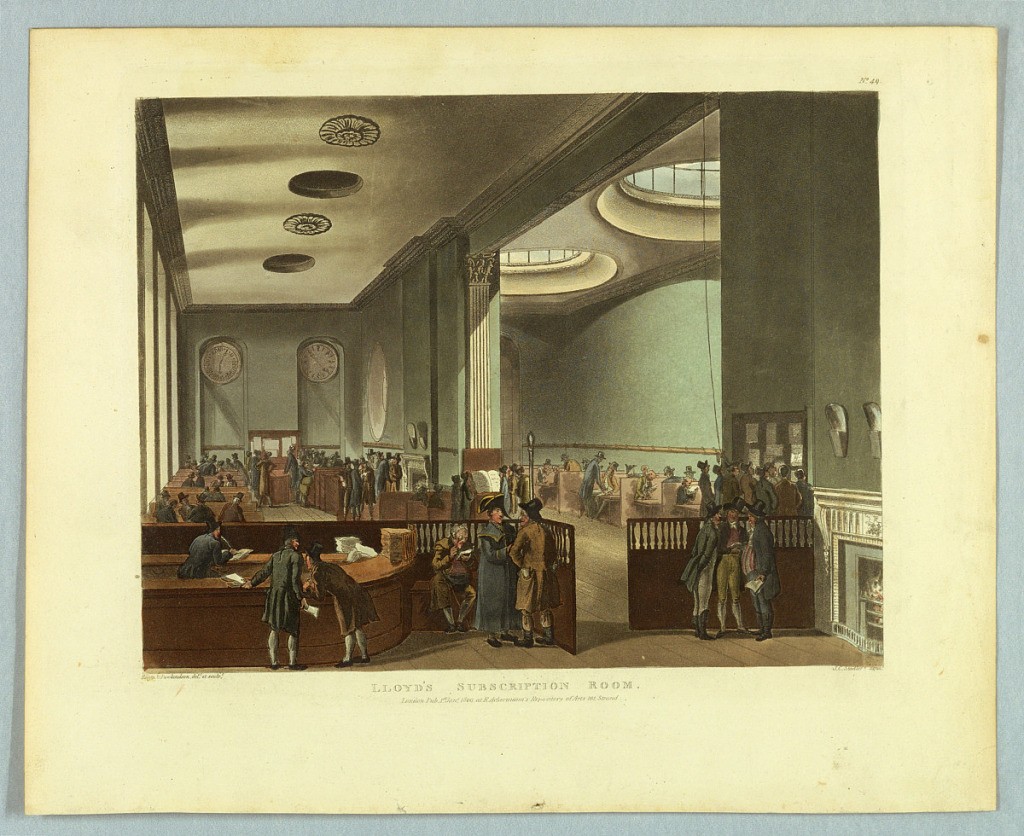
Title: Lloyds Subscription Room, from "Ackermann's Repository"
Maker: Thomas Rowlandson, British, 1756–1827
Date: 1808
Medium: Aquatint, brush and watercolor on paper
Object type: Print
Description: Double hall, with high backed benches and tables along the walls. A high railing in the foreground, with men reading and talking. Title, artists', and publisher's names below.